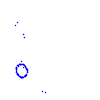
Particle: proton